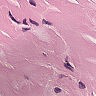
Metastatic tissue present: no